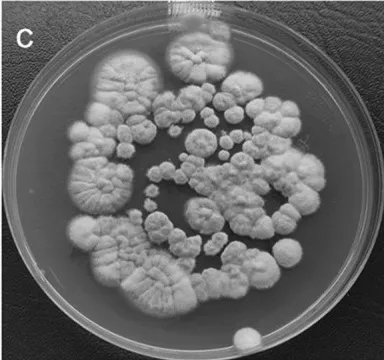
Colonies grown at 28. C, and ,37. C with bone marrow bone cultured in 16 days. White, short villous, and ,filamentous colonies.
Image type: radiology (ct)